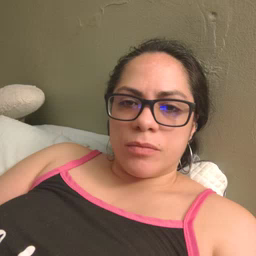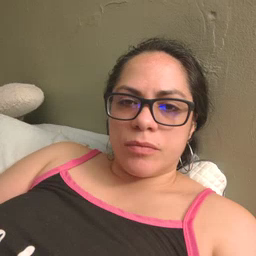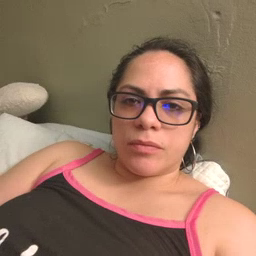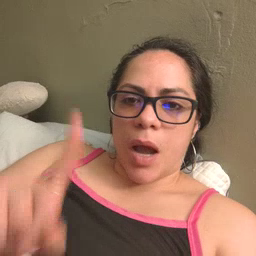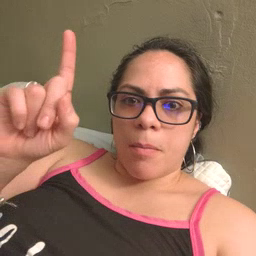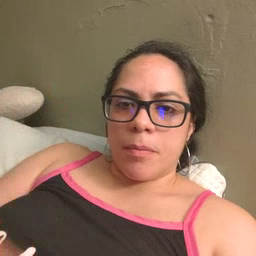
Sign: up